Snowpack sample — Snodgrass Mountain, Crested Butte, Colorado (2/4/25, 12:06 PM MST)
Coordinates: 38.923, -106.968
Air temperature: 35 °F
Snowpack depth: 80 cm
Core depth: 50 cm
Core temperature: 30.2 °F
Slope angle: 14°, slope face: 78°
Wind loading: low
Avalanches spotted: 0
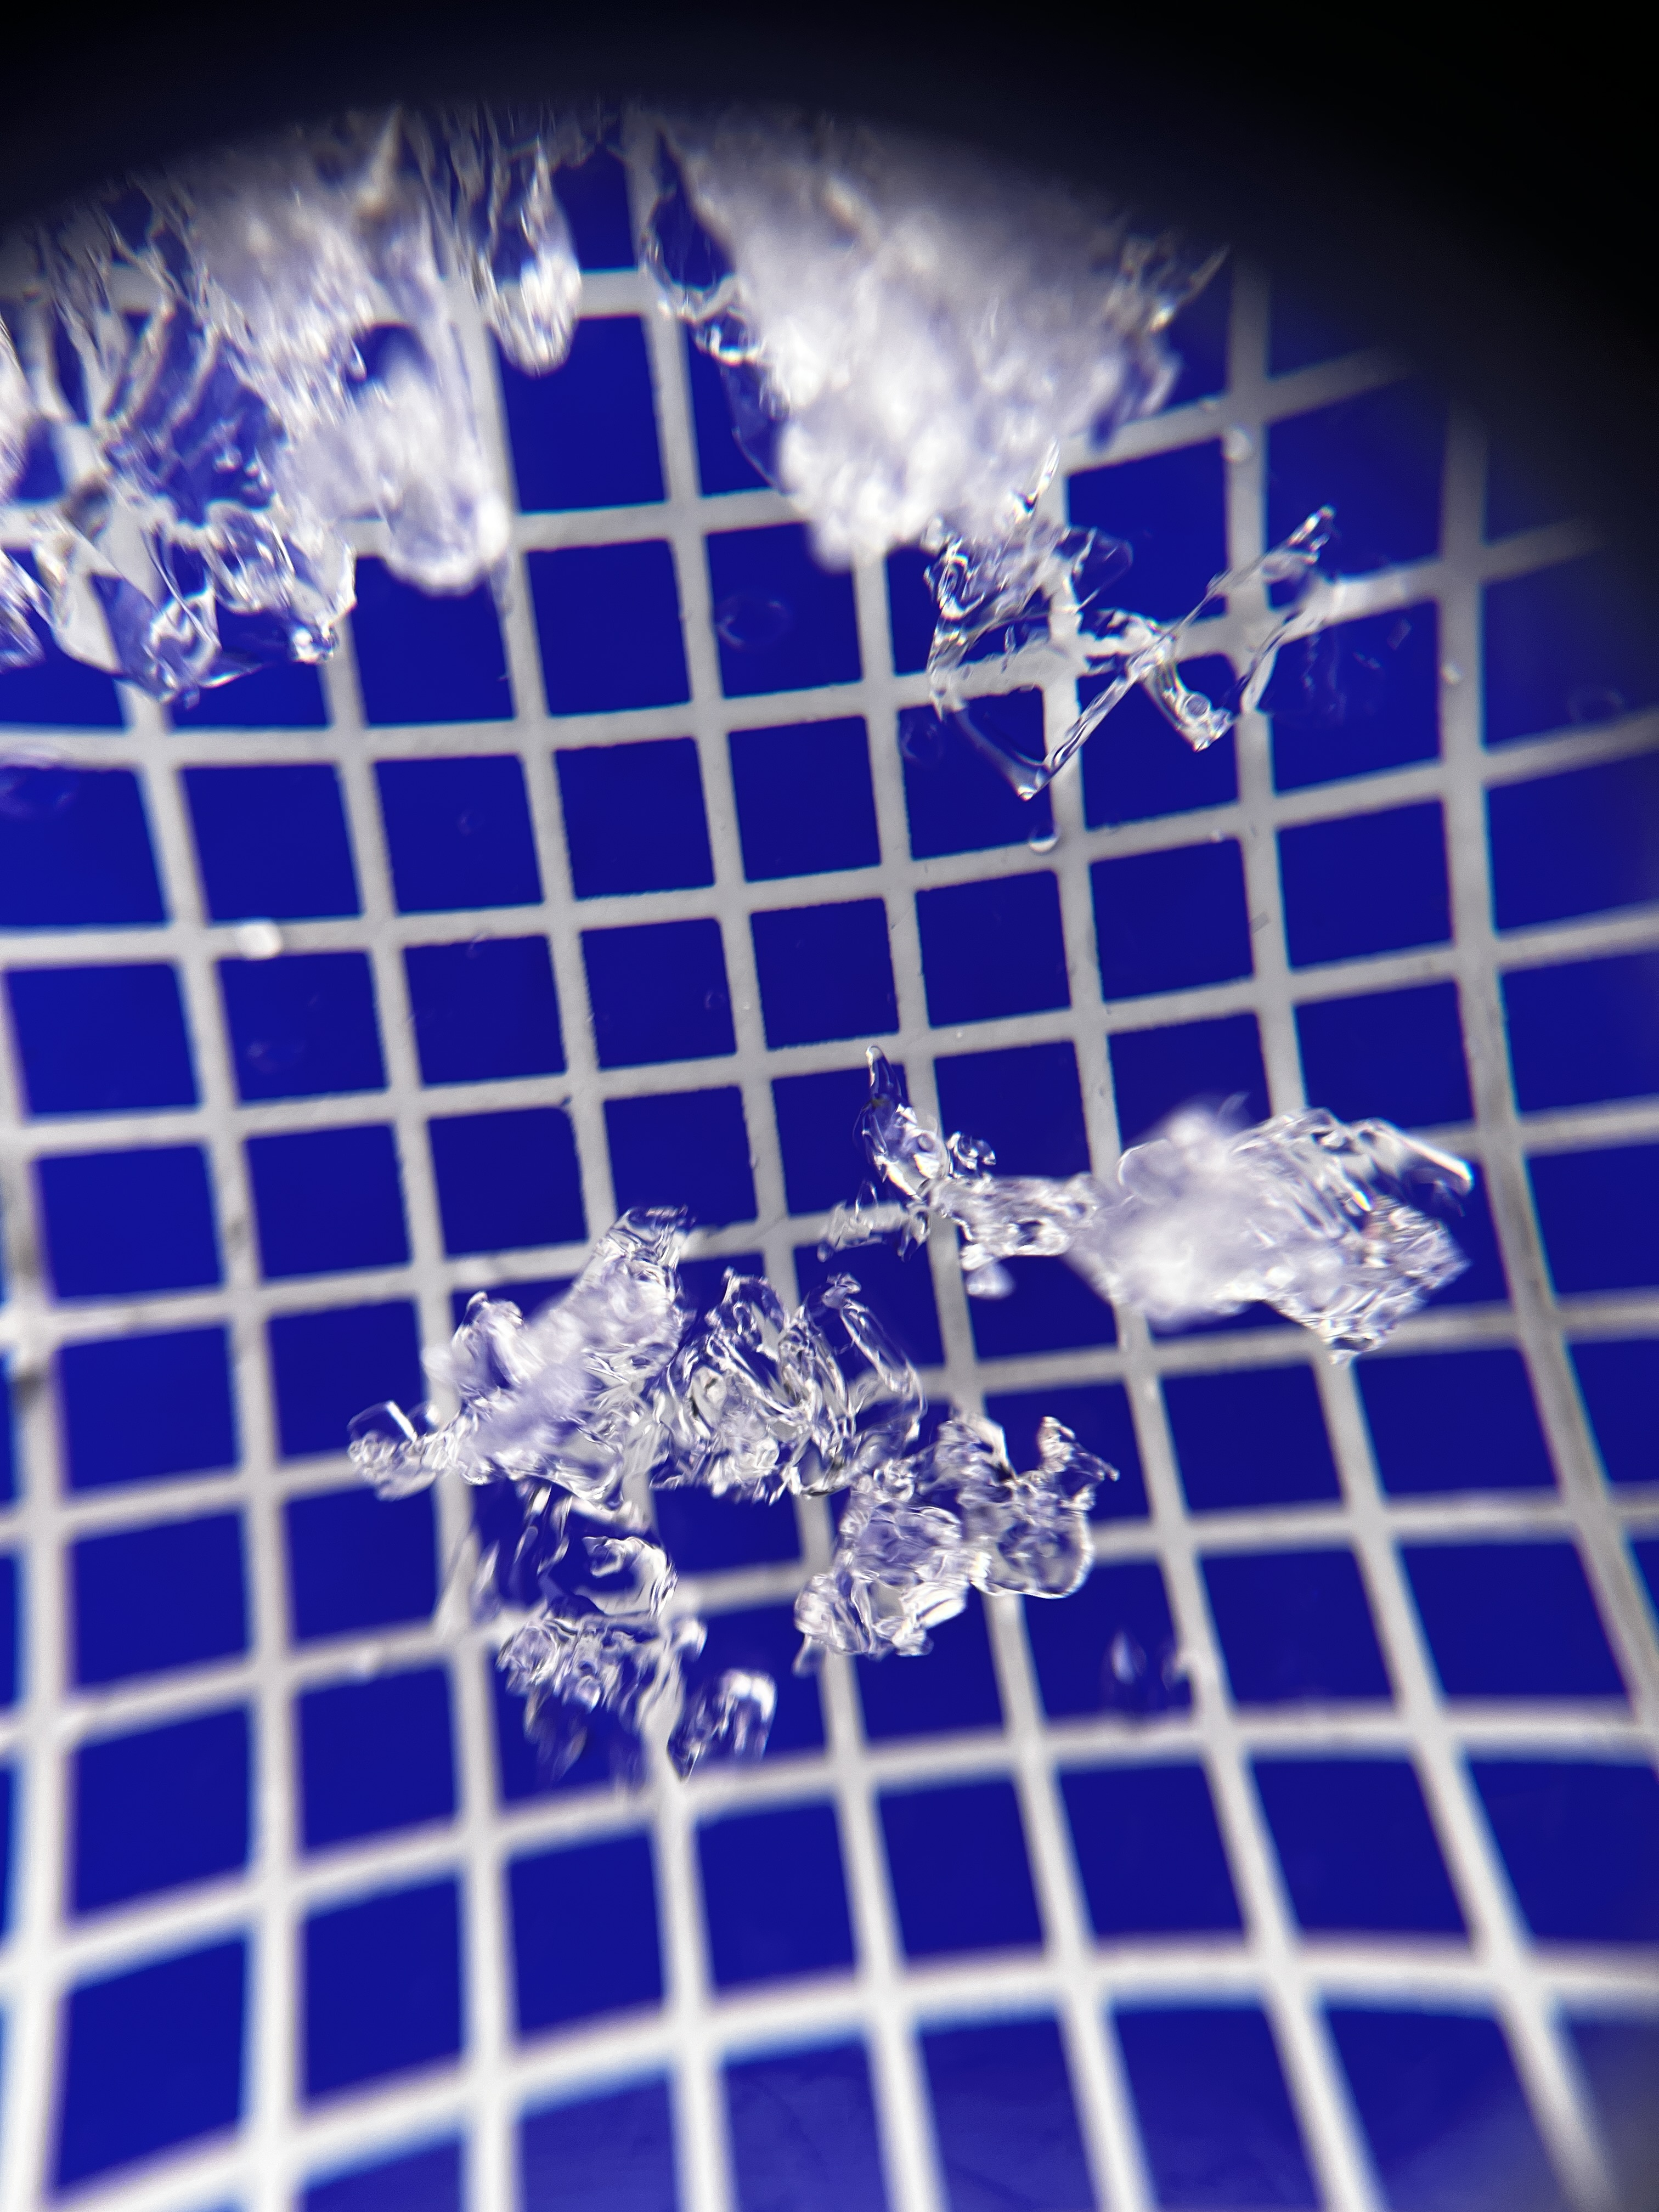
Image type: magnified_profile
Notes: No avalanches nearby, unusually warm weather for the last month reported by residents, Collected 25 yards from treeline